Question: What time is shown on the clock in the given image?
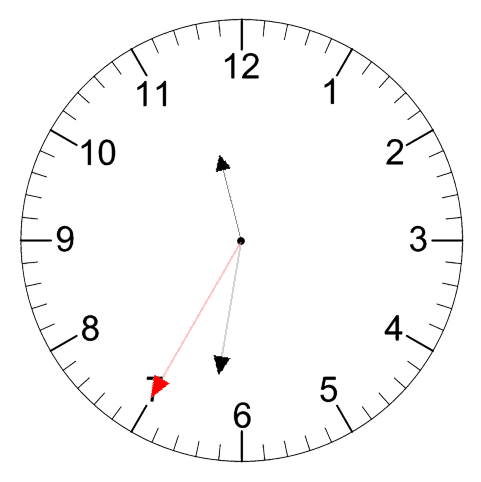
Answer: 11:31:35